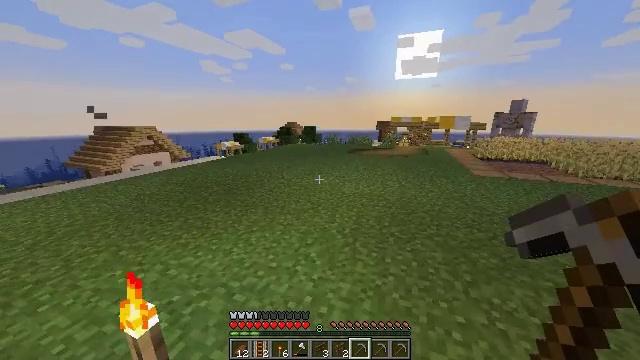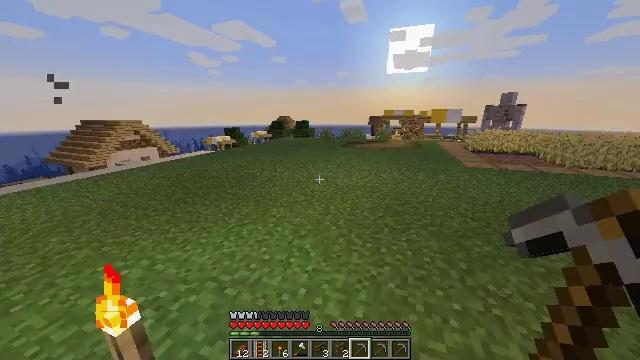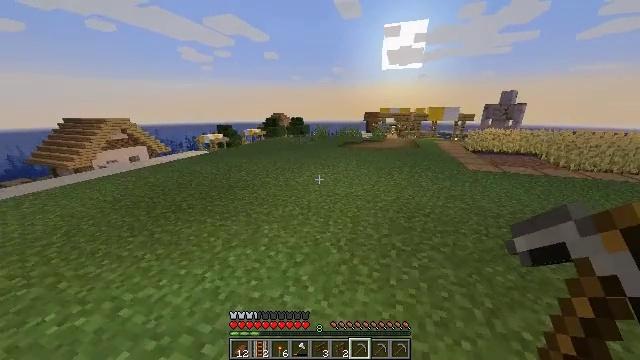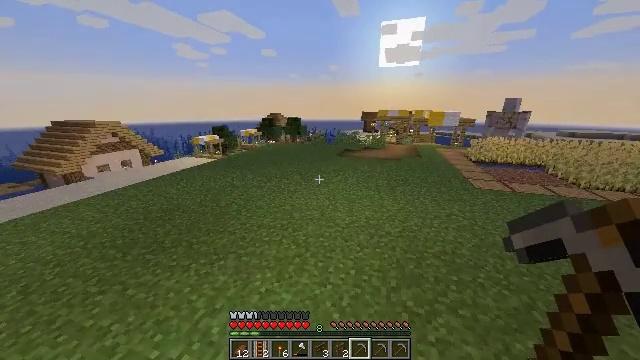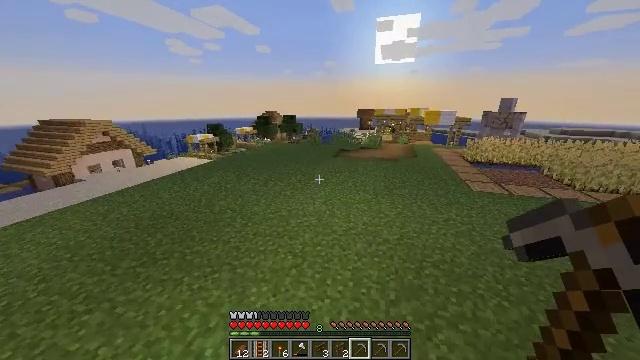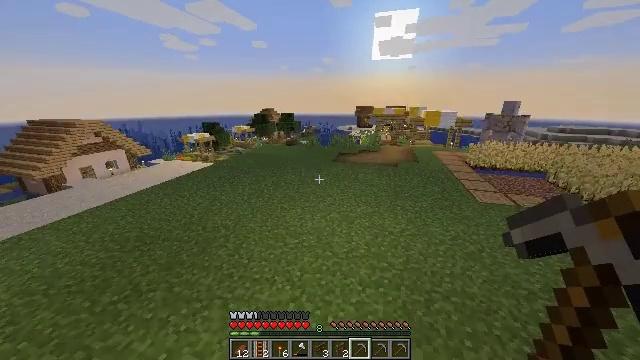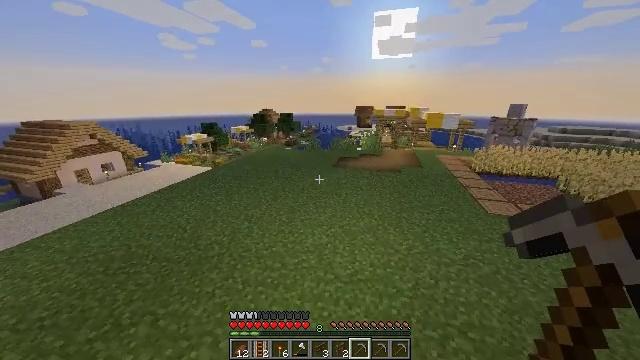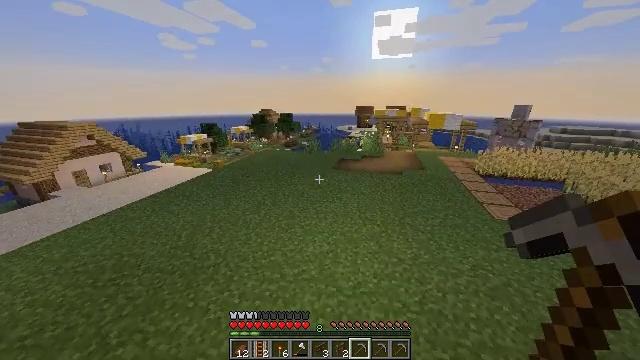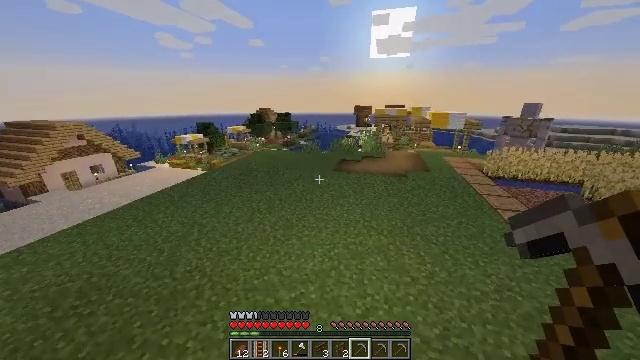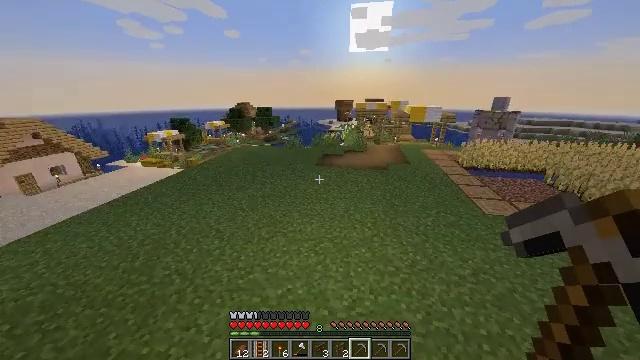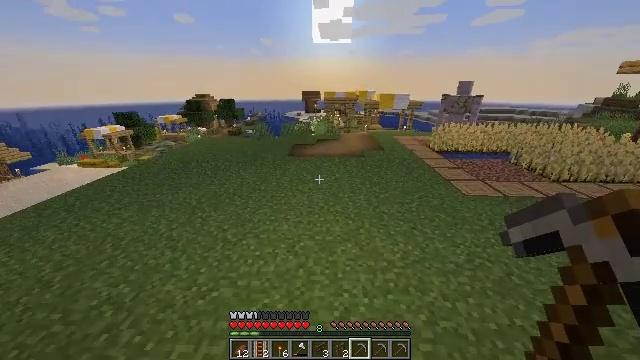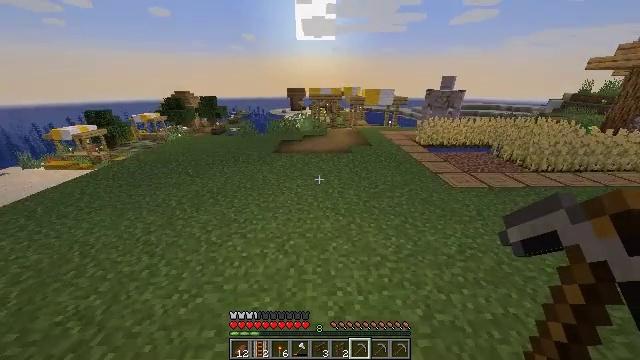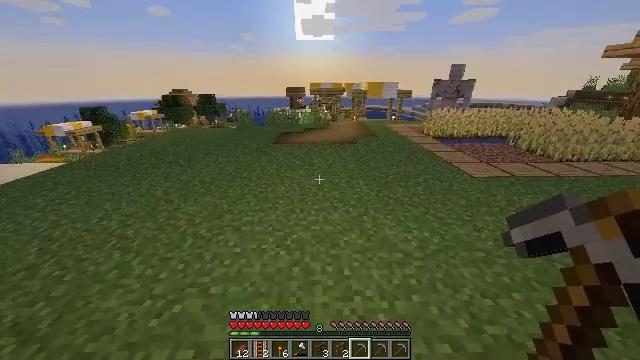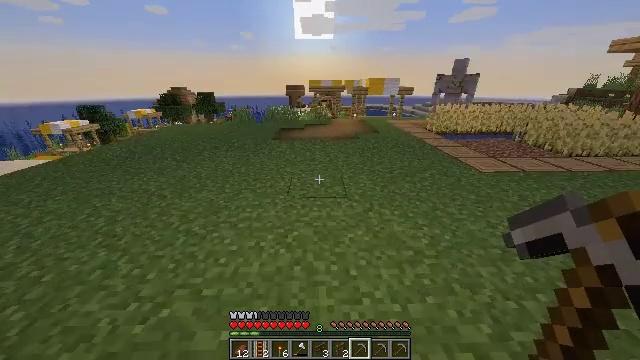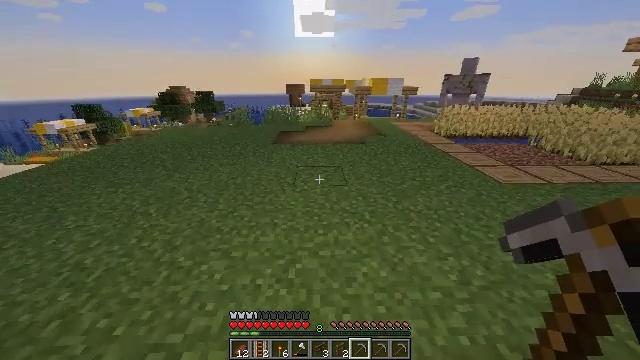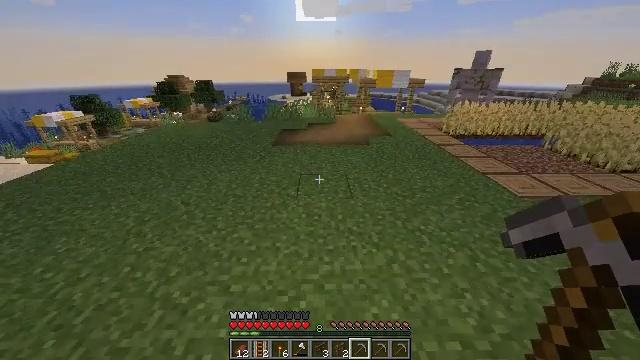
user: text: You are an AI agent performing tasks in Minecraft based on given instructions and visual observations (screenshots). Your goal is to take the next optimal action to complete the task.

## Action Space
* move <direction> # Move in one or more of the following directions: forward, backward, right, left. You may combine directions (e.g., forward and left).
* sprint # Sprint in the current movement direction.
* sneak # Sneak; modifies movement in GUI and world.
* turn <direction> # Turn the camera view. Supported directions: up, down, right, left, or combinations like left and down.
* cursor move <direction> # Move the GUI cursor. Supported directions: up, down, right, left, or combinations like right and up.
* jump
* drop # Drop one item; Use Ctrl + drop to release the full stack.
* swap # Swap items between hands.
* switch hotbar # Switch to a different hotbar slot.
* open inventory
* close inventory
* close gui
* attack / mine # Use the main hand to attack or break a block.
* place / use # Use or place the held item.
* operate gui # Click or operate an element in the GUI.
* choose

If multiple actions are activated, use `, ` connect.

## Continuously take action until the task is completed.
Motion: motion action
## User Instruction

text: Remove the ladder from its position.
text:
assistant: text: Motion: move forward, sprint, turn right and down, jump
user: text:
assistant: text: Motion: move forward, sprint, turn right, jump
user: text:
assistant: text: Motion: move forward, sprint, jump
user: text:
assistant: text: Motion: move forward, sprint, turn right, jump
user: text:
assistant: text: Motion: move forward, jump
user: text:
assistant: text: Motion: move forward, jump
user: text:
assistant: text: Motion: move forward, jump
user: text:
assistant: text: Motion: move forward, jump
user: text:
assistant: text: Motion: move forward, sprint, turn right and down, jump
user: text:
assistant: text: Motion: move forward, sprint, turn right and down, jump
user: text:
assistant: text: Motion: move forward, sprint, turn right, jump
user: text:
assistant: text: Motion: move forward, sprint, jump
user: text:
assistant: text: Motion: move forward, jump
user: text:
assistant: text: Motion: move forward, jump
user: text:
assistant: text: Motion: move forward, turn down, jump
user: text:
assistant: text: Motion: move forward, sprint, turn down, jump
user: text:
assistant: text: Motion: move forward, sprint, jump
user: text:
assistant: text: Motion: move forward, sprint, jump
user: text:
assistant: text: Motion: move forward, sprint, jump
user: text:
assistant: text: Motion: move forward, jump
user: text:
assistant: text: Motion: move forward, turn left, jump
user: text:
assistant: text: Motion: move forward, turn left, jump
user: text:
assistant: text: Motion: move forward, turn left and down, jump
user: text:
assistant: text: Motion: move forward, turn left and down, jump
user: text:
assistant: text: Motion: move forward, turn left and down, jump
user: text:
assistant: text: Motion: move forward, sprint, jump
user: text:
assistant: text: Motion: move forward, sprint, jump
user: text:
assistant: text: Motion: move forward, sprint, jump
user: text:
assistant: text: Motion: move forward, sprint, jump
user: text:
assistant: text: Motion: move forward, sprint, jump